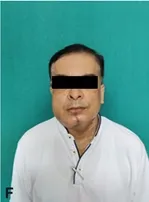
(F) One month follow-up after mandible reconstruction with free fibula osseous flap.
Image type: medical_photograph (other_medical_photograph)